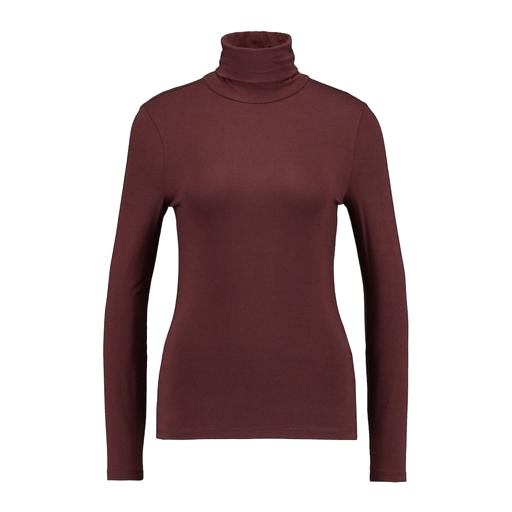
high-neck top, turtleneck tee, fitted turtleneck, white background